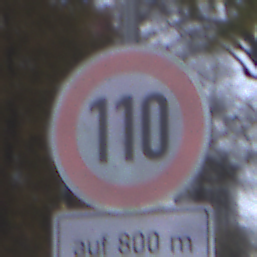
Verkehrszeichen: Geschwindigkeit110
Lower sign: LaengeEinerStrecke5
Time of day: MorningAfternoon
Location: Outdoor (Urban)
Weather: Overcast
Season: NotSpecified
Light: Natural